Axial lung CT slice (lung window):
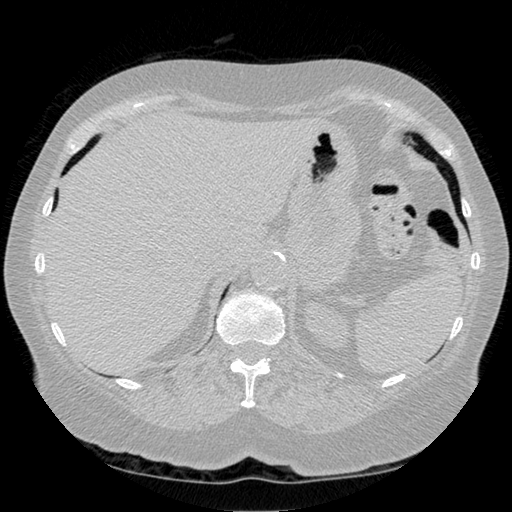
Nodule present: no